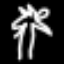
Label: palm tree